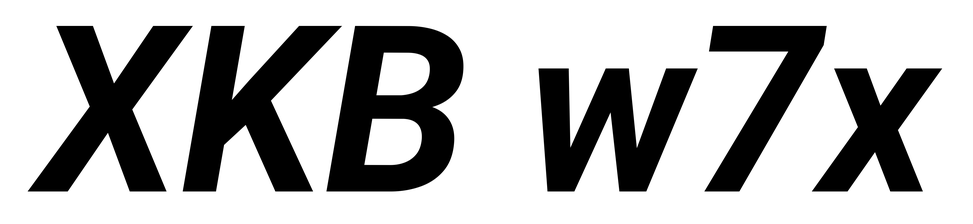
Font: Roboto-Italic_Bold_Italic